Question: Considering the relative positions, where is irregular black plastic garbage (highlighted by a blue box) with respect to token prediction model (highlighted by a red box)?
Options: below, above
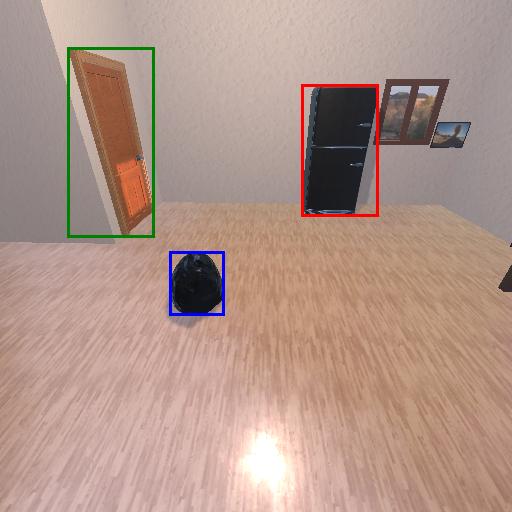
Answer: below